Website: home-depot
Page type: account-dashboard
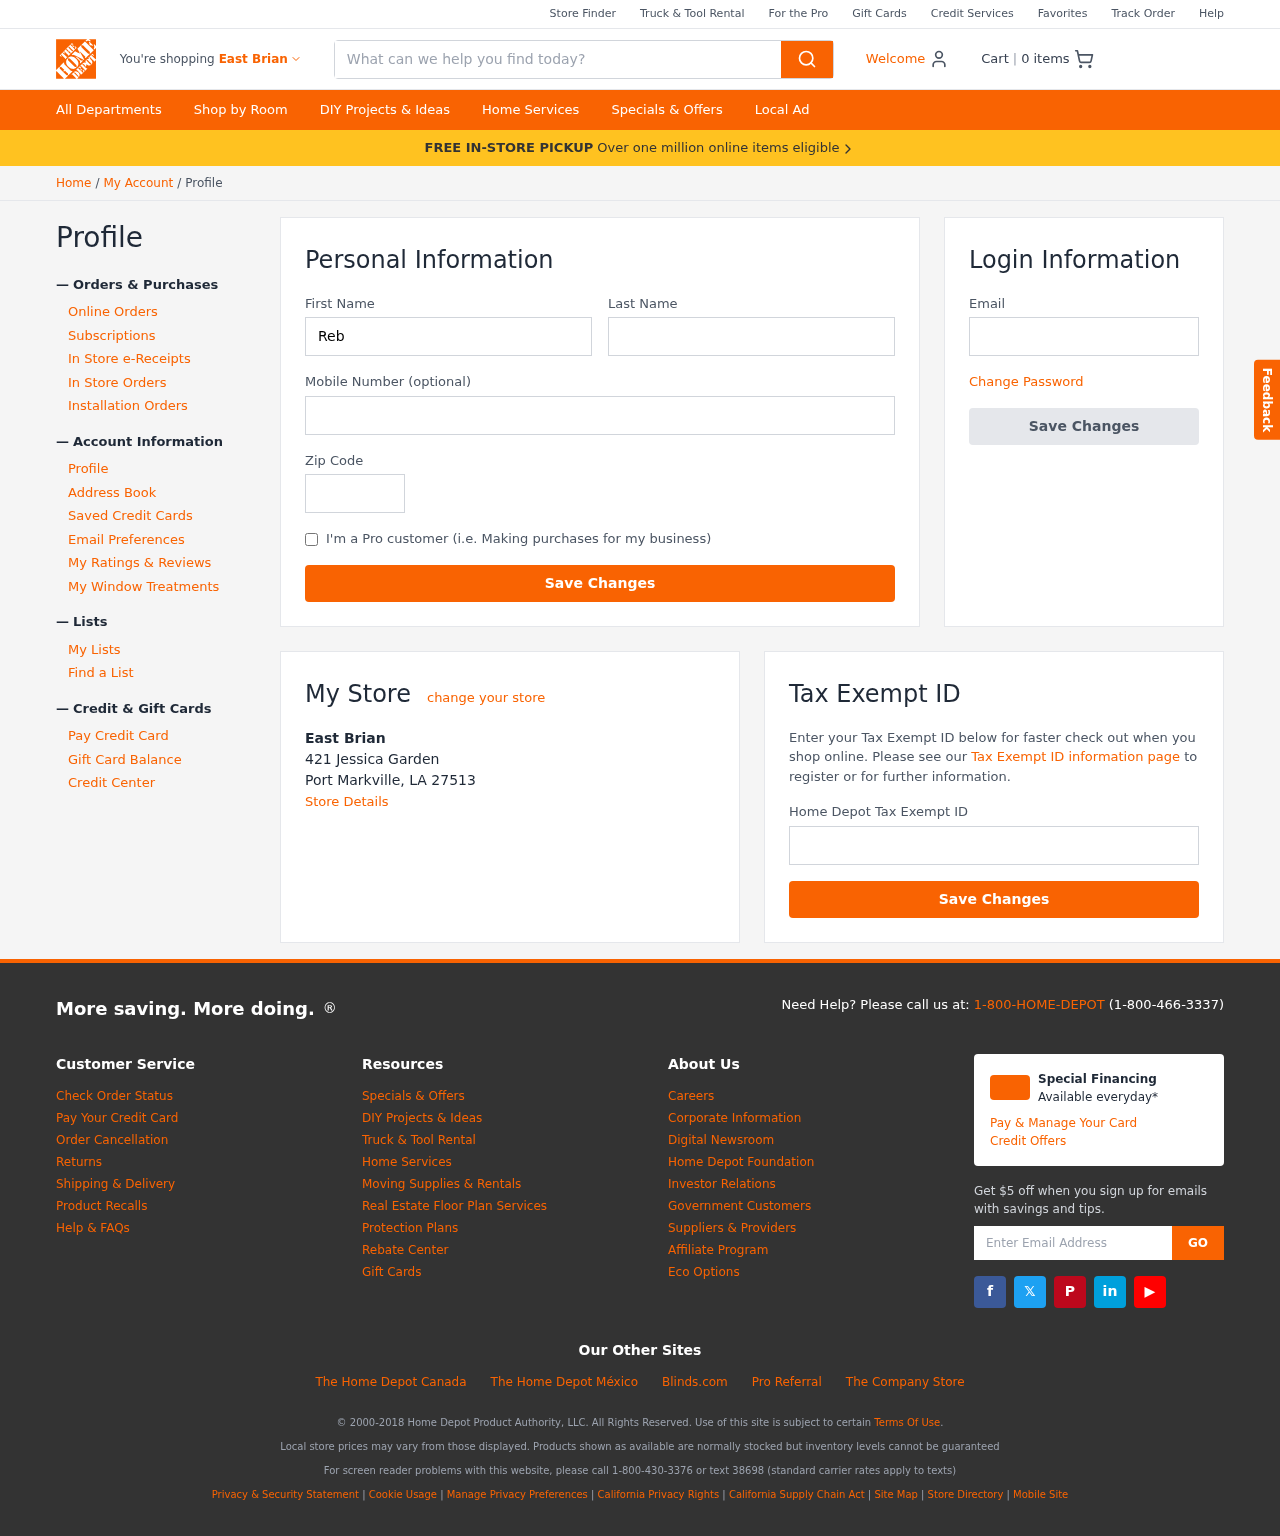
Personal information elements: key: PII_CITY
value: East Brian
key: PII_EMAIL
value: rweiss@hotmail.com
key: PII_FIRSTNAME
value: Rebecca
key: PII_LASTNAME
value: Weiss
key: PII_LOCATION1_CITY_STATE_ZIP
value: Port Markville, LA 27513
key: PII_LOCATION1_NAME
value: East Brian
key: PII_LOCATION1_STREET
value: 421 Jessica Garden
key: PII_PHONE
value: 9218856070
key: PII_POSTCODE
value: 20859
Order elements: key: ORDER_NUM_ITEMS
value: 0
Search elements: key: HEADER_SEARCH
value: What can we help you find today?